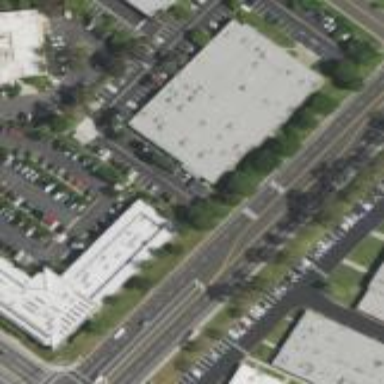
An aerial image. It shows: Commercial building.